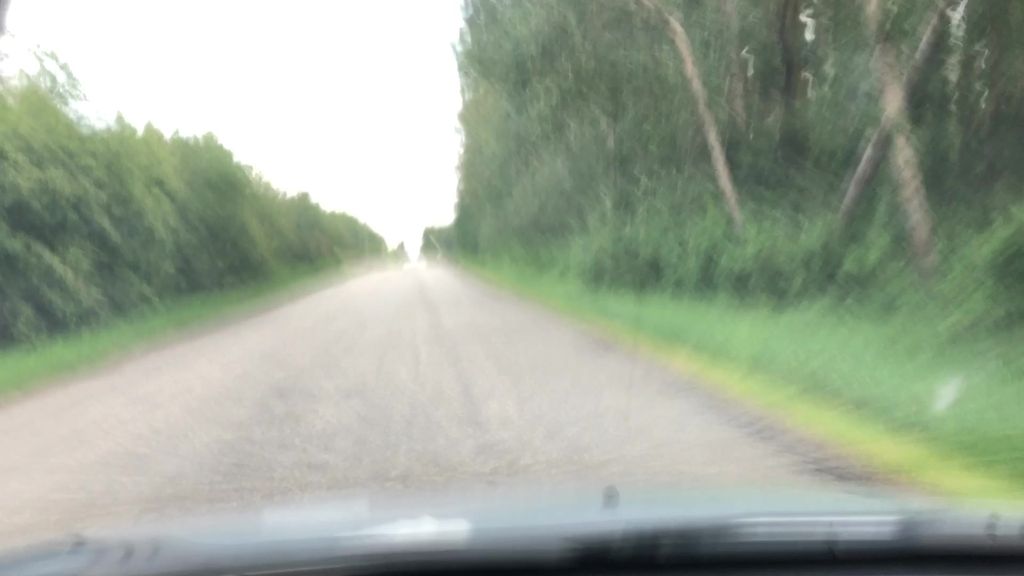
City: edmonton